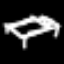
Label: bed